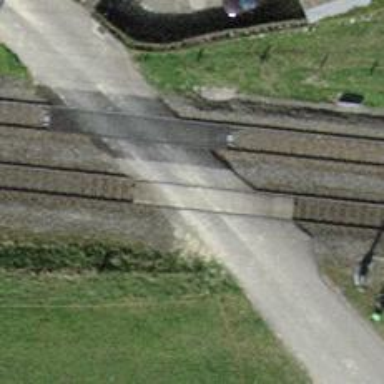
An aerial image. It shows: Level crossing along the railway.